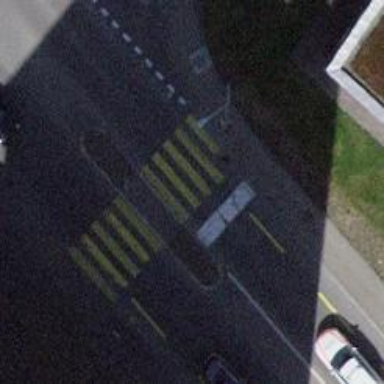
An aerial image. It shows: Road with traffic signals.